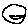
Label: smiley face